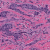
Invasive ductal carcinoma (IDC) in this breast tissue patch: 0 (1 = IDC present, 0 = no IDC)